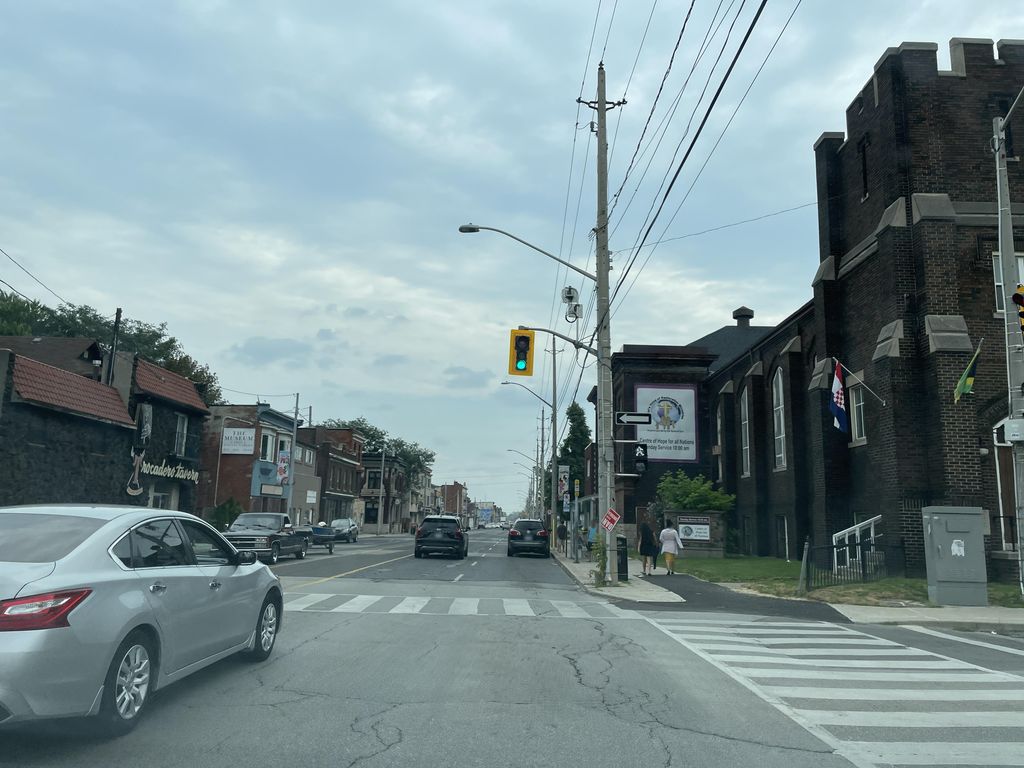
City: hamilton